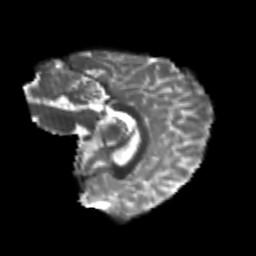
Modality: T2w
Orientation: sagittal
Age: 23
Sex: female
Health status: healthy
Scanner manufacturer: philips
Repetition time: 7.388 s
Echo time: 0.08599 s